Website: apple
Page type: customer-info-address
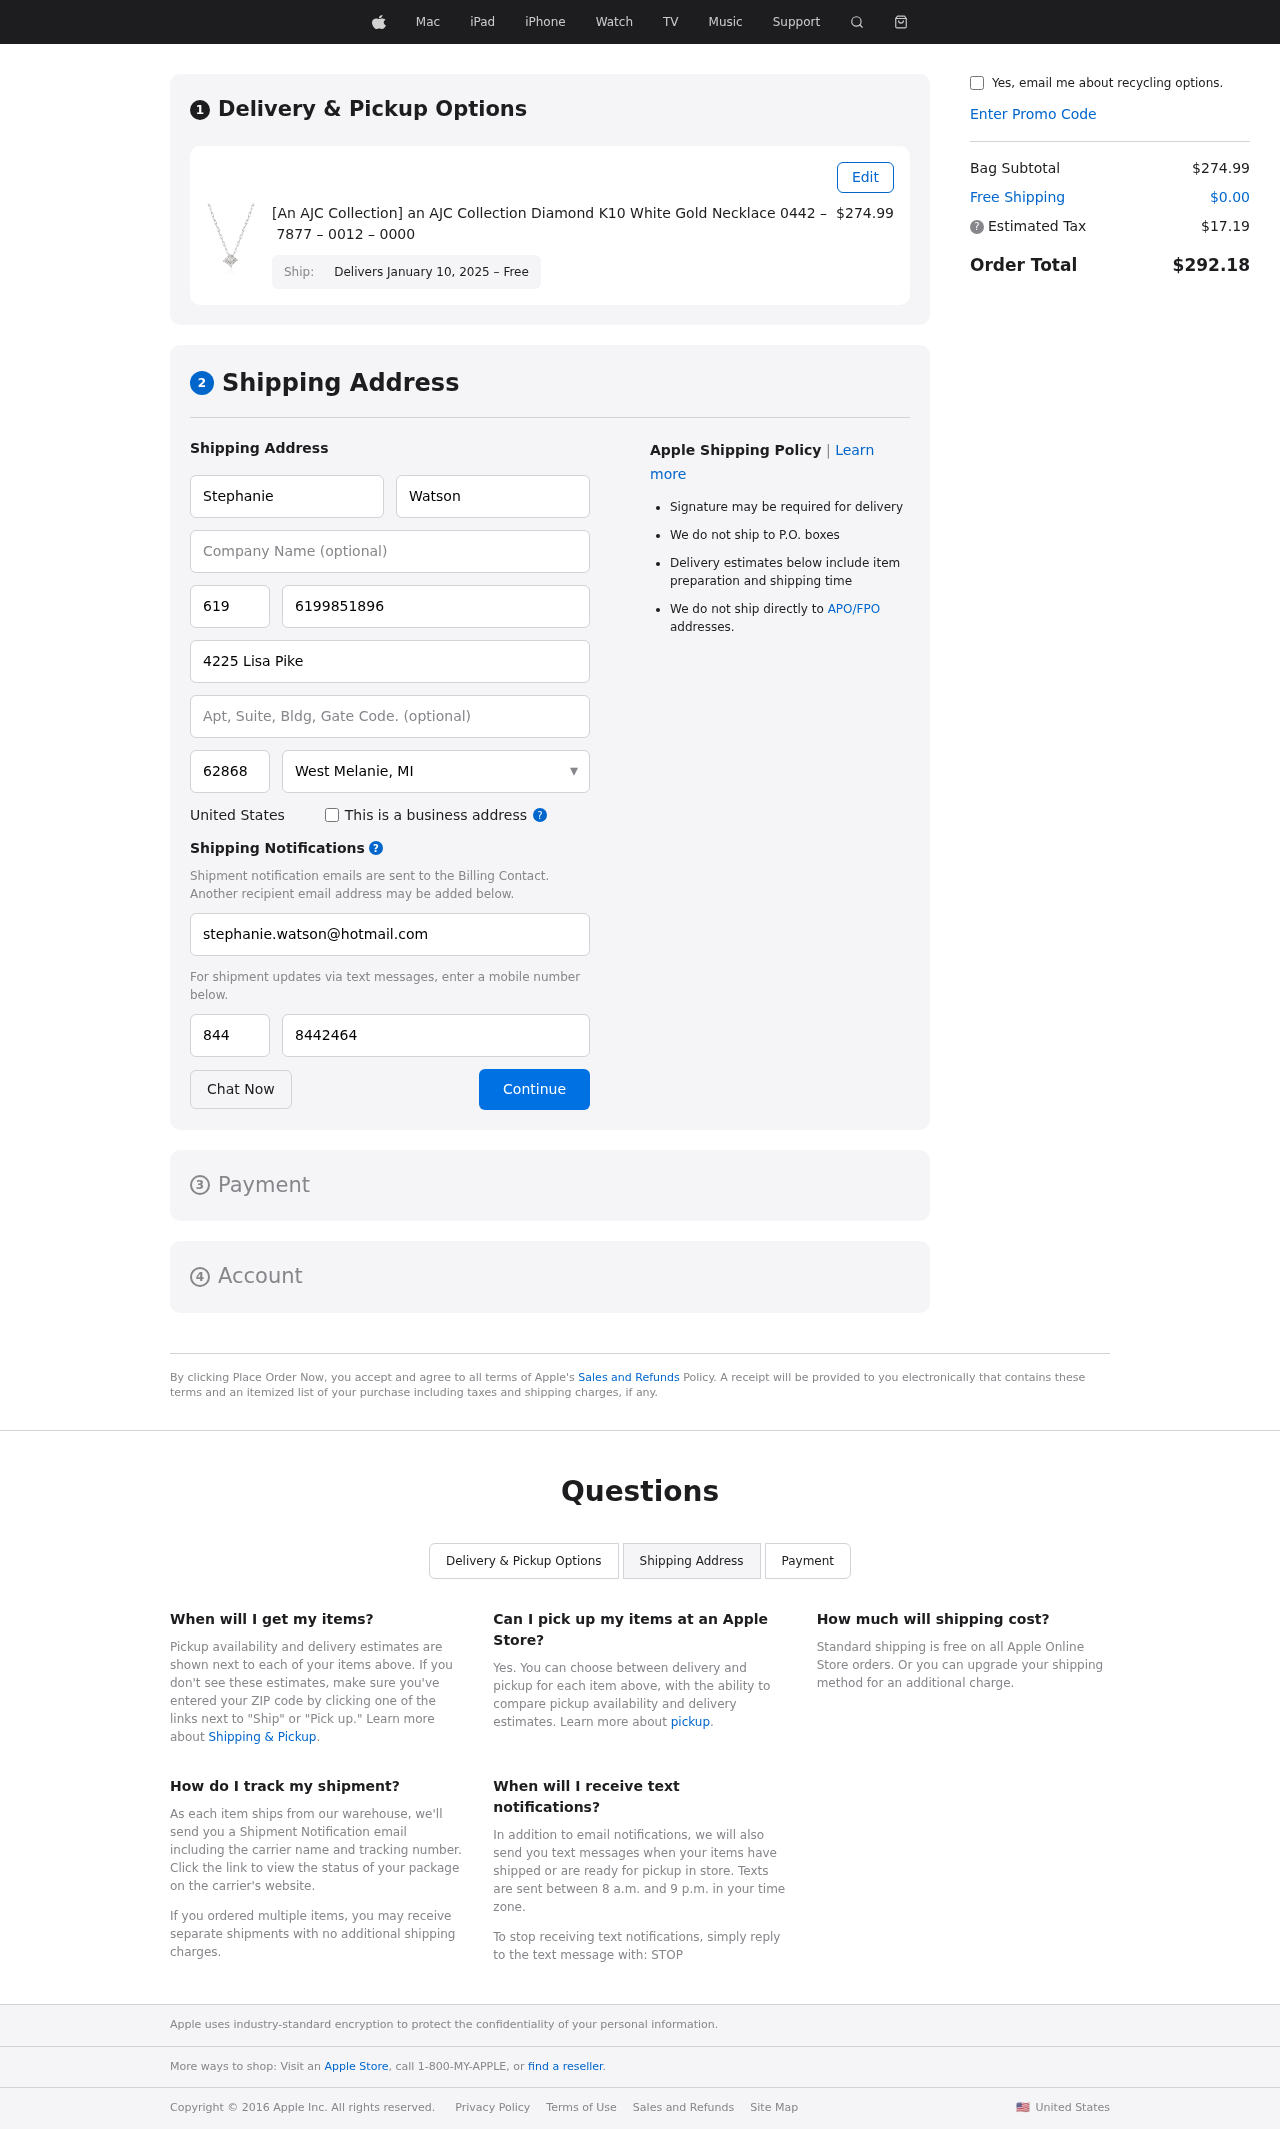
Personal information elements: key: PII_CITY_STATE
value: West Melanie, MI
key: PII_COUNTRY
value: United States
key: PII_EMAIL
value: stephanie.watson@hotmail.com
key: PII_FIRSTNAME
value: Stephanie
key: PII_LASTNAME
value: Watson
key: PII_PHONE
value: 6199851896
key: PII_PHONE_ALT
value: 8442464968
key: PII_PHONE_ALT_AREA
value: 844
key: PII_PHONE_AREA
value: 619
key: PII_POSTCODE
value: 62868
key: PII_STREET
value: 4225 Lisa Pike
Product elements: key: PRODUCT1_NAME
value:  [An AJC Collection] an AJC Collection Diamond K10 White Gold Necklace 0442 – 7877 – 0012 – 0000 
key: PRODUCT1_PRICE
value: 274.99
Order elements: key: ORDER_DELIVERY_DATE
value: Delivers January 10, 2025 – Free
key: ORDER_SUBTOTAL
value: $274.99
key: ORDER_SHIPPING_COST
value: $0.00
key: ORDER_TAX
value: $17.19
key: ORDER_TOTAL
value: $292.18